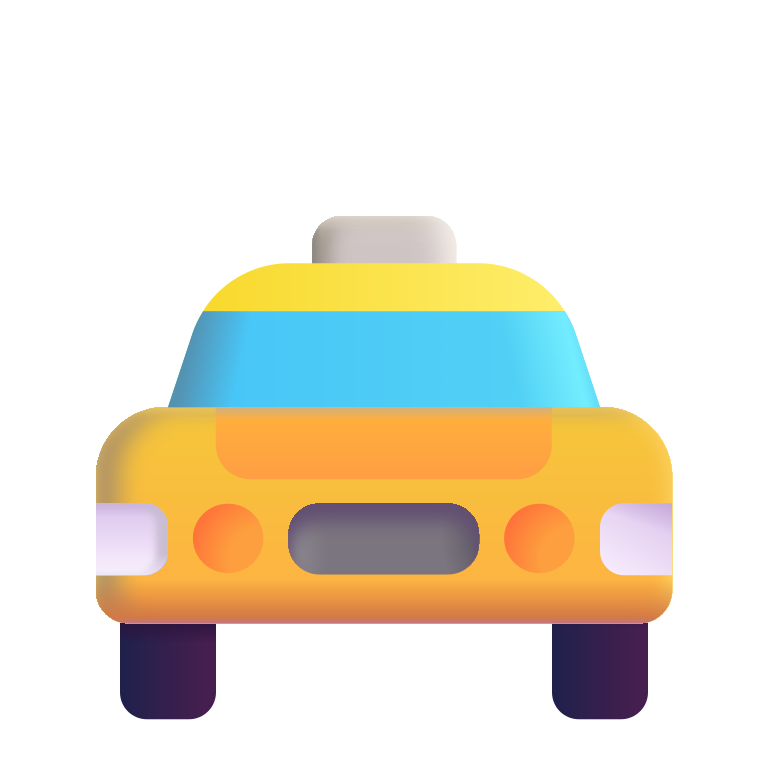
oncoming taxi color